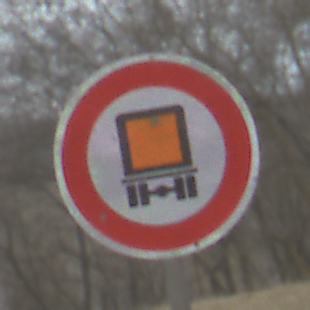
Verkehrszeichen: VerbotKennzeichnungspflichtigeKraftfahrzeugeGefaehrlicheGueter
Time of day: MorningAfternoon
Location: Outdoor (Nature)
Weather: PartlyCloudy
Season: Autumn
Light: Natural